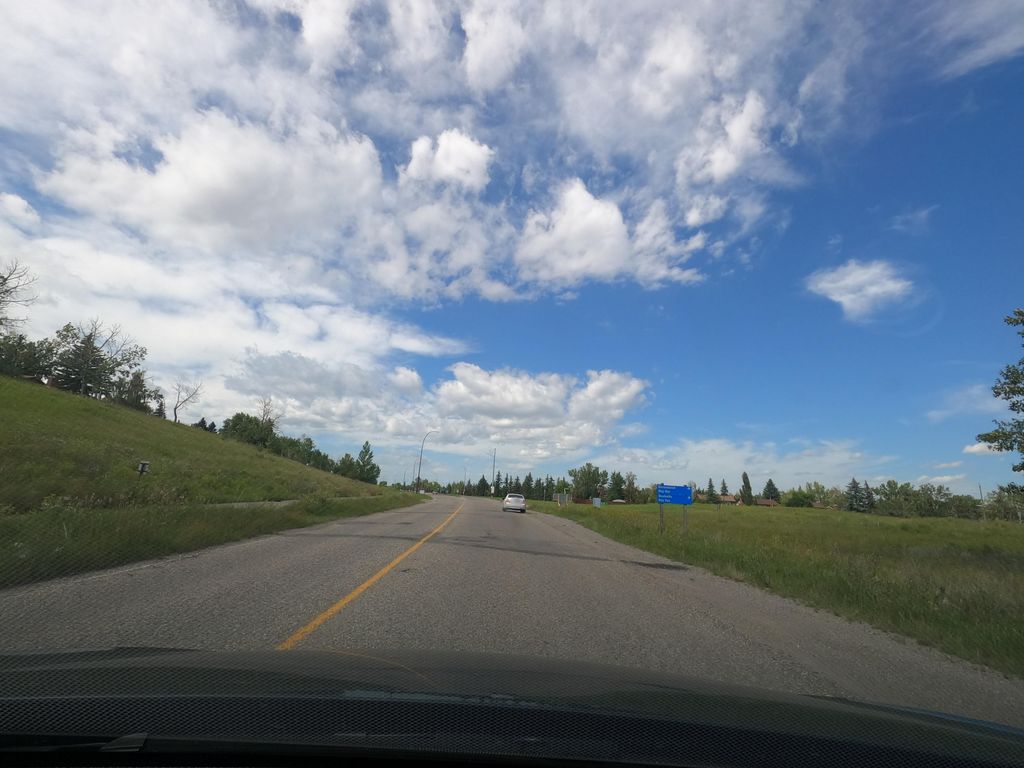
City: calgary